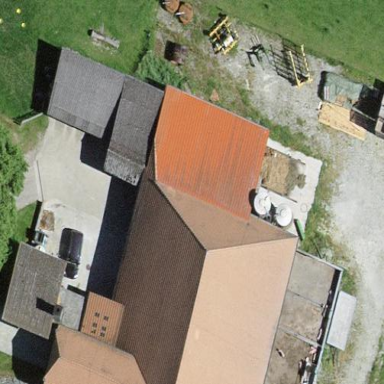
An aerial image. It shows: Shed.